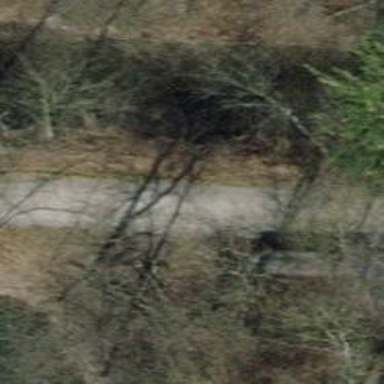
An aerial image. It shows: Grassy path.